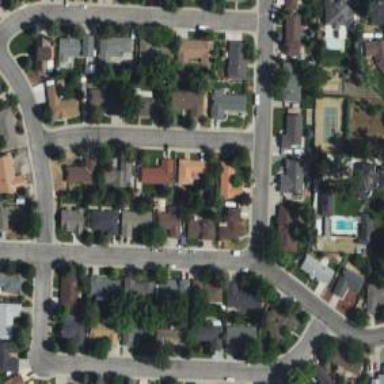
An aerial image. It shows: Residential area consisting of single-family homes.